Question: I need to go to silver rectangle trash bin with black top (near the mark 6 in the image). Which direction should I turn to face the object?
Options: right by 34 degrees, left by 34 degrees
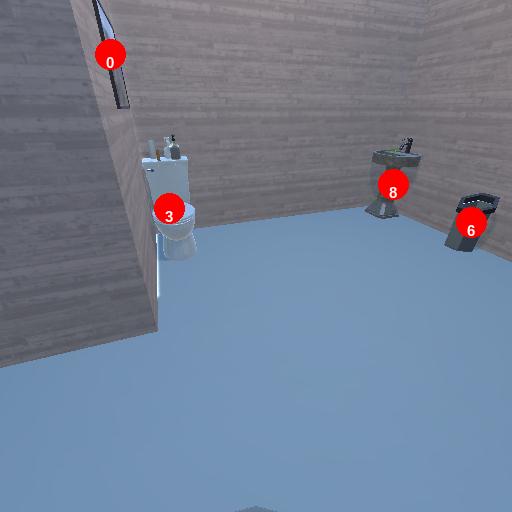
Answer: right by 34 degrees